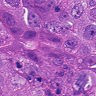
Metastatic tissue present: yes